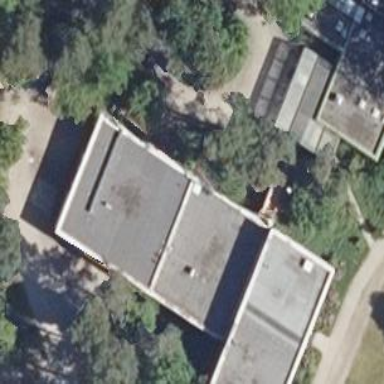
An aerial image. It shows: Hospital building.